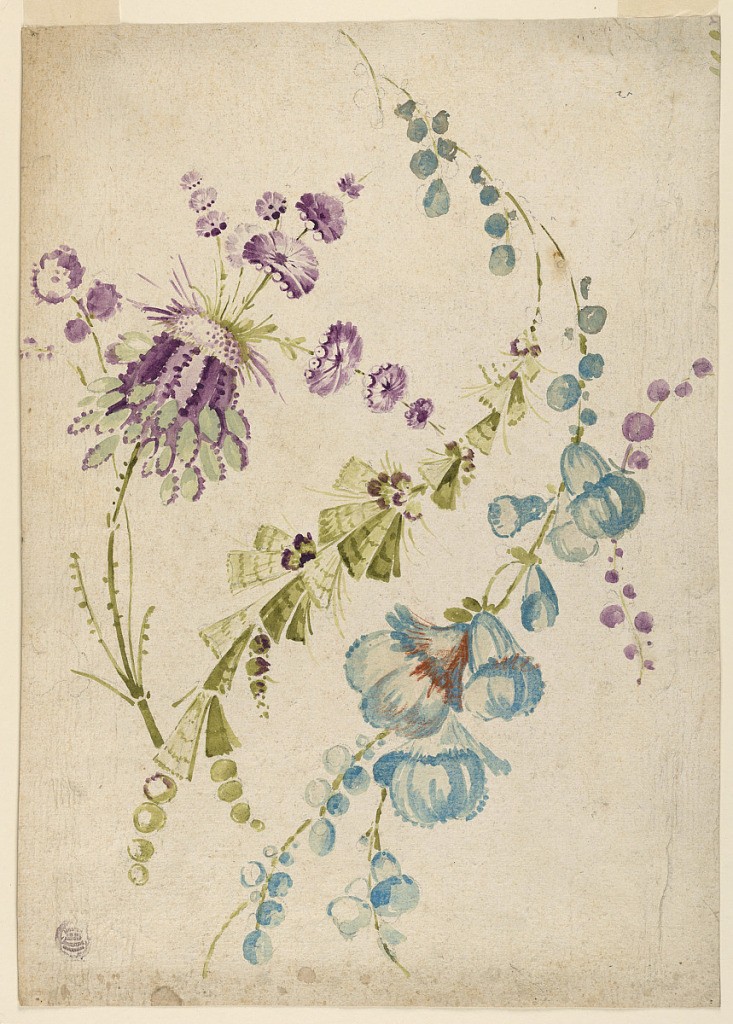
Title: Study of Flower Boughs for Woven Textile
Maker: Jean-Baptiste Pillement, French, 1728–1808
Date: ca. 1780
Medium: Black and red chalk, colored gouache on paper
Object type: Drawing
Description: Three sprays of fanciful flowers, in the Pillement taste.